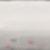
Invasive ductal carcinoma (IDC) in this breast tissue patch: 0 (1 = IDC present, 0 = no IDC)